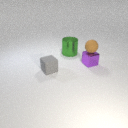
small purple metal cube to the right of small gray rubber cube